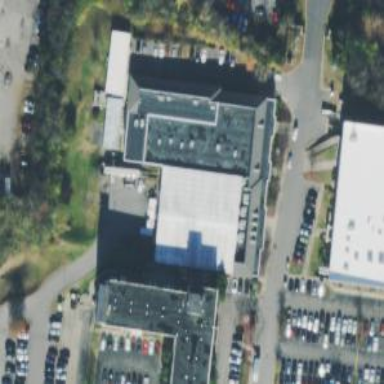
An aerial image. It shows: Convention center building.